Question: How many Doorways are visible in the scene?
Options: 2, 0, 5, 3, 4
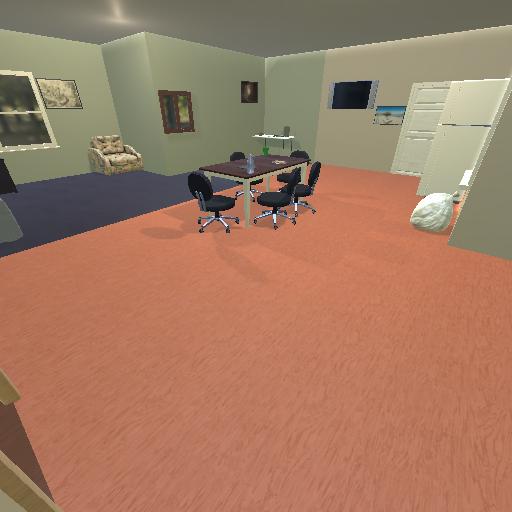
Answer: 2